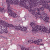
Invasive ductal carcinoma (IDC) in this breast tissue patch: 1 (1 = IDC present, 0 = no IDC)